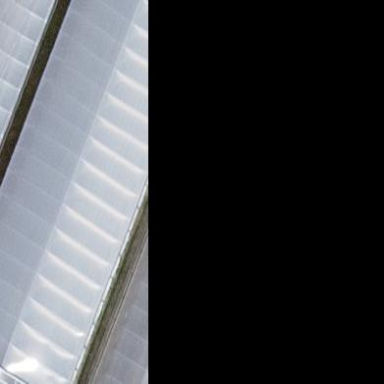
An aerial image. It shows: Greenhouse.